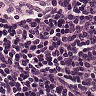
Metastatic tissue present: no